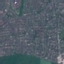
Label: Residential